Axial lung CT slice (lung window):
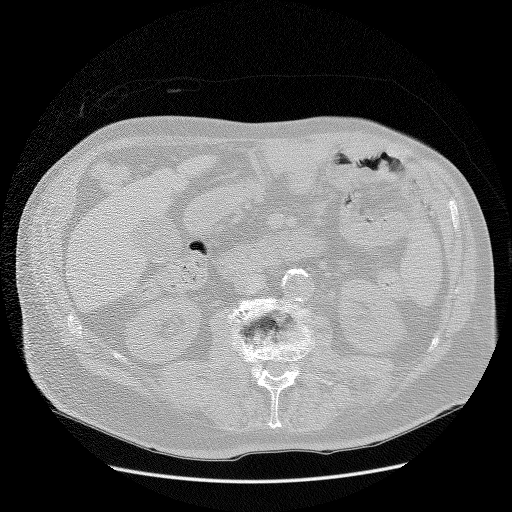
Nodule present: no